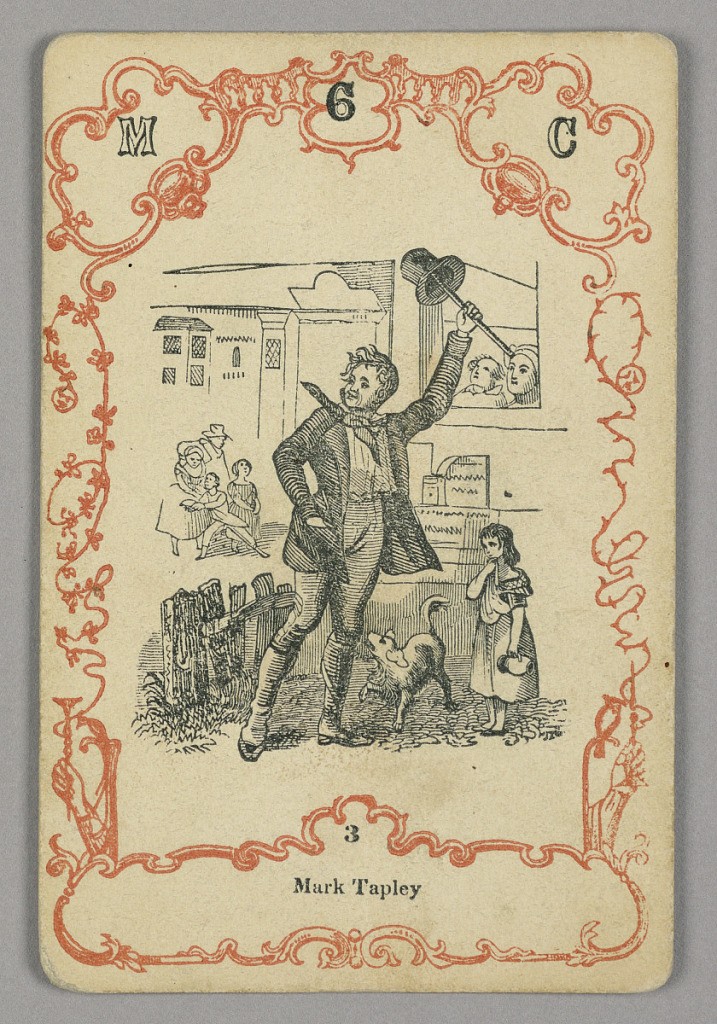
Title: Playing card
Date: ca. 1855
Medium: Red and black ink, paper
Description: At top: M 6 C; below central image: 3